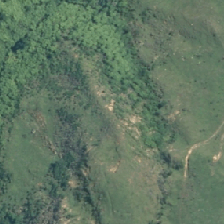
Land cover: broadleaved_indigenous_hardwood